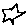
Label: star